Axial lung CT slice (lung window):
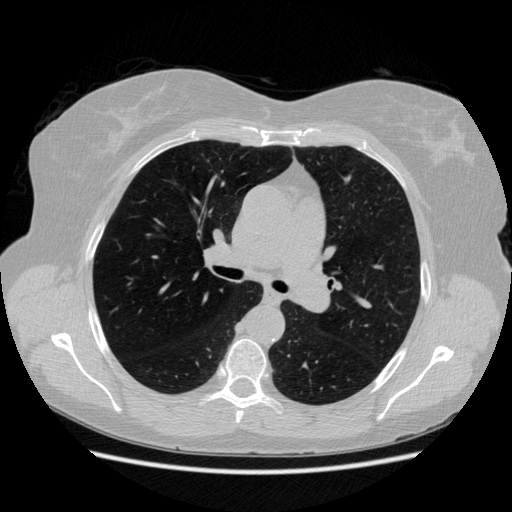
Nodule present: no